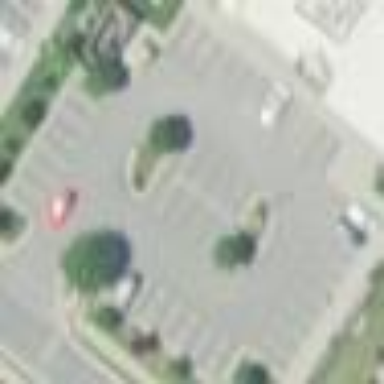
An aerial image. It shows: Parking area.